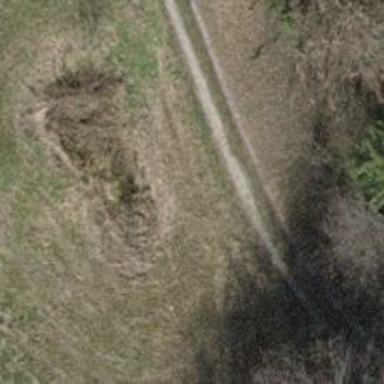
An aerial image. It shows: Unpaved track with grade 5 track type.